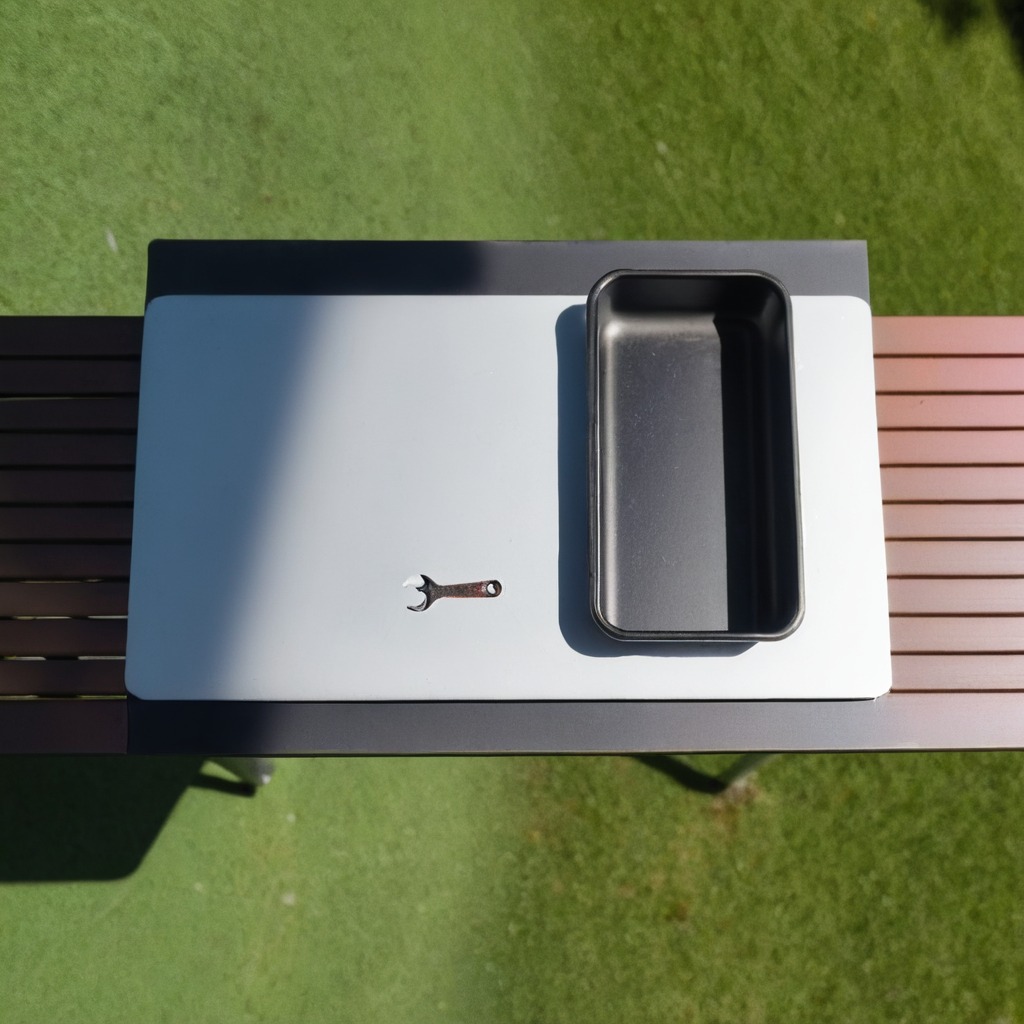
An wrench is lying on a clean utility table in a temporary outdoor tool station.